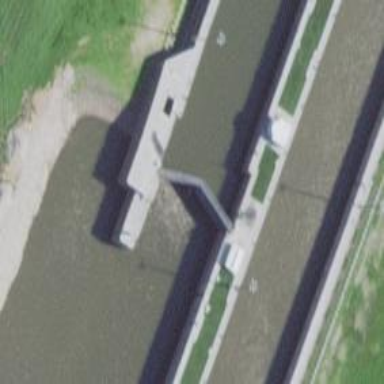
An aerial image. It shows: Lock gate along waterway.